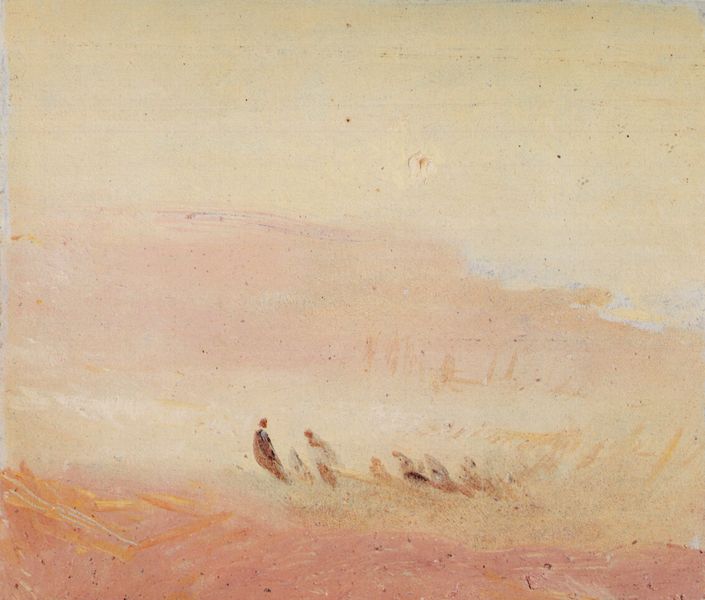
Titel: Menschen am Strand
Künstler: William Turner
Standort: London
Institution: British Museum
Schlagwörter: blau, dunkel, felsen, gemälde, gruppe, himmel, mann, meer, wasser, weiß, wolken, aquarell, bäume, gelb, landschaft, menschen, ocker, sand, see, stadt, ufer, braun, frau, hell, licht, männer, orange, pastell, zeichnung, gras, rose, rot, weg, beige, leute, malerei, blass, mensch, öl, dämmerung, erde, feld, hügel, wind, gehen, sonne, figur, gold, sitzend, familie, personen, person, england, rosa, sanft, zart, bauern, boot, küste, schiff, schiffe, strand, wellen, papier, fischer, ernte, getreide, abstrakt, berge, düne, dünen, fläche, flächen, wüste, abstufungen, dunst, farbe, nebel, klein, monochrom, ziehen, arbeiter, figuren, romantik, hurrikan, sturm, treibholz, turner, unwetter, duktus, anstrengung, rudern, stimmung, wiess, abendrot, striche, anlegen, silhouetten, unscharf, ebbe, fata morgana, karawane, oase, punkte, gang, helligkeit, strich, staub, pinsel, pinselduktus, flecken, verschwommen, verwischt, jesus, rötlich, oker, fang, grund, jünger, netz, amorph, wanderung, aufstieg, grell, sandsturm, kamel, nebulös, aufsteigen, bot, durst, william, william turner, verwaschen, beige dünen hell licht sand, okra, soote, suggeriert, wasser ufer, wolkke, ziehend, patel, beschwerlich, hurikane, rosta